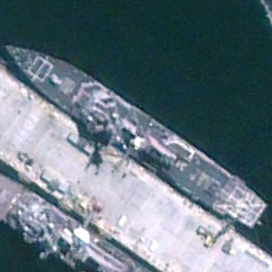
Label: destroyer